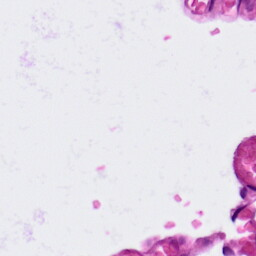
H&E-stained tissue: Lung